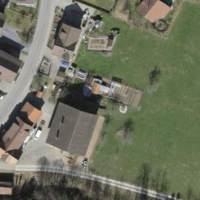
EUNIS habitat code: 24
Species observed at this site:
Filipendula ulmaria